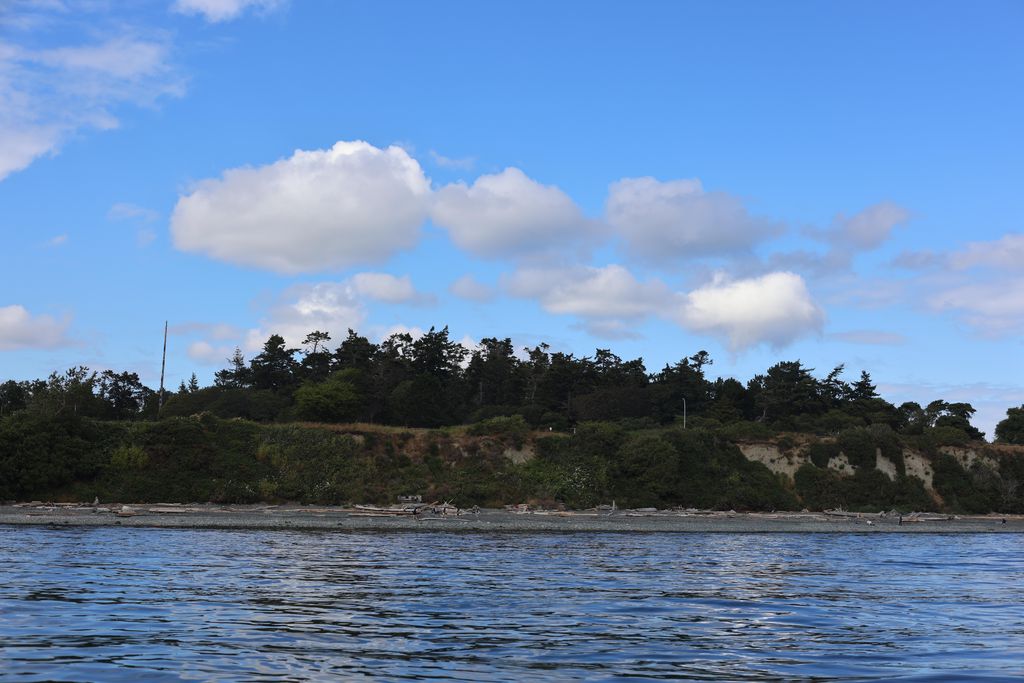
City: victoria